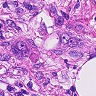
Metastatic tissue present: yes